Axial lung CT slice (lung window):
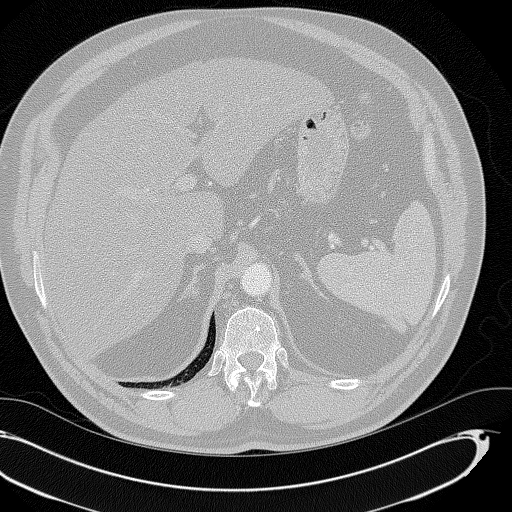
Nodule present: no